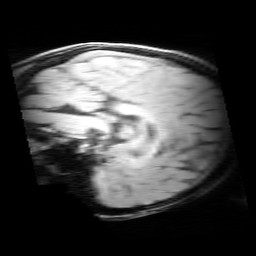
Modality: MP2RAGE
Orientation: sagittal
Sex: male
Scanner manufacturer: siemens
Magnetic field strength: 3 T
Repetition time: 5 s
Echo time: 0.00355 s